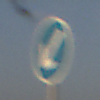
Verkehrszeichen: VorgeschriebeneVorbeifahrtLinks
Umgebung: Outdoor, Nature
Tageszeit: SunriseSunset
Wetter: PartlyCloudy
Licht: Natural
Jahreszeit: NotSpecified
Kontrast: HighContrast